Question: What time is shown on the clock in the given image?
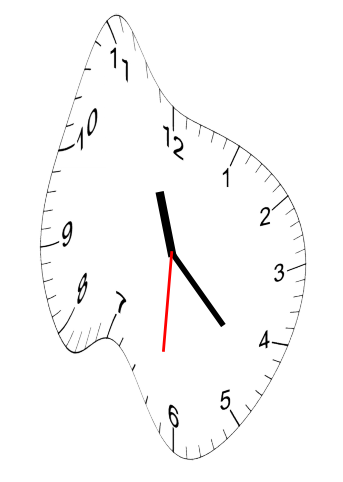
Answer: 11:22:31